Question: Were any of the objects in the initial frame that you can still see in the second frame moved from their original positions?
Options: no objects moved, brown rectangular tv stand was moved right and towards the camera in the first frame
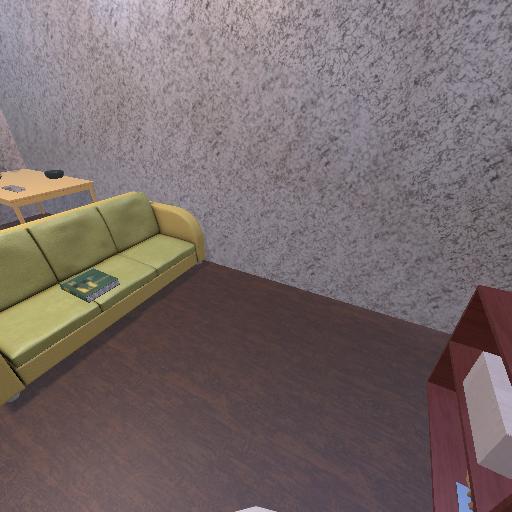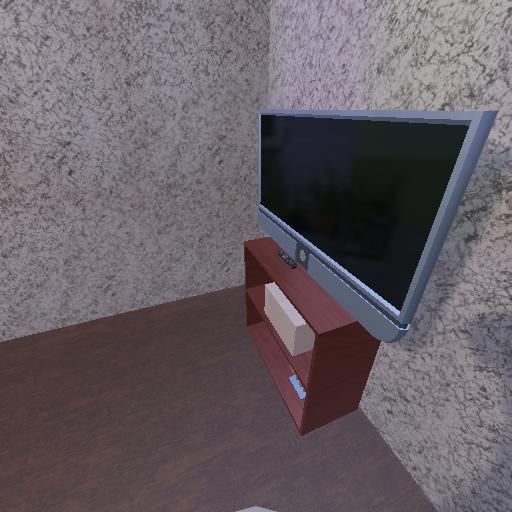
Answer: no objects moved